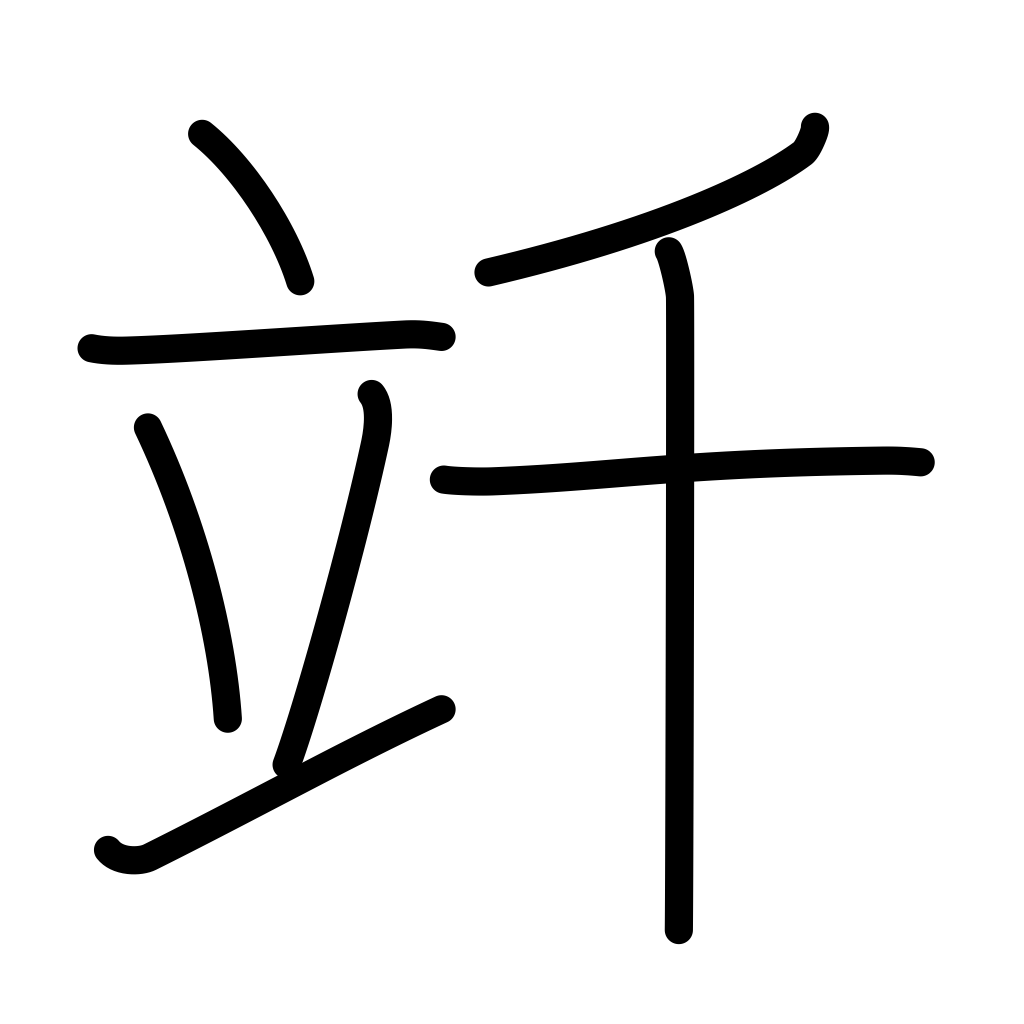
Meaning: kilolitre